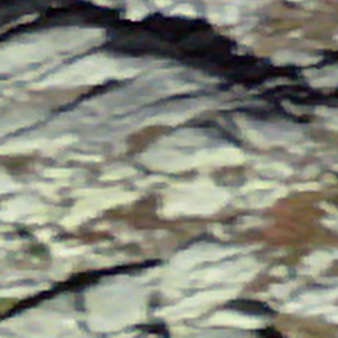
Label: other